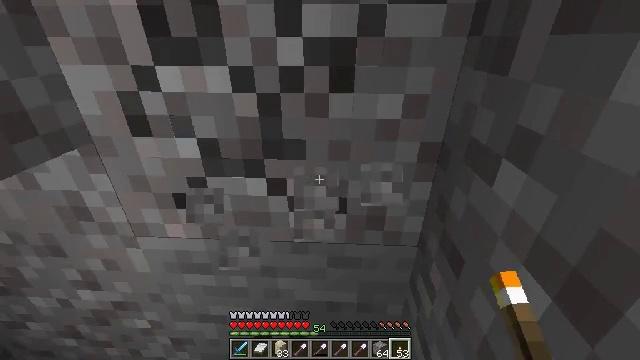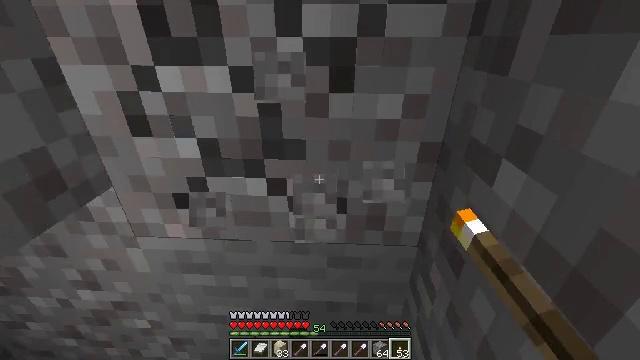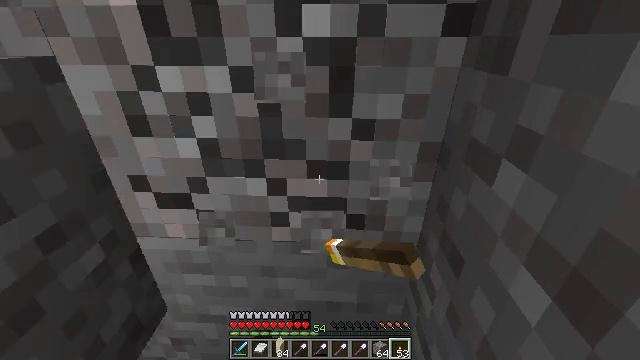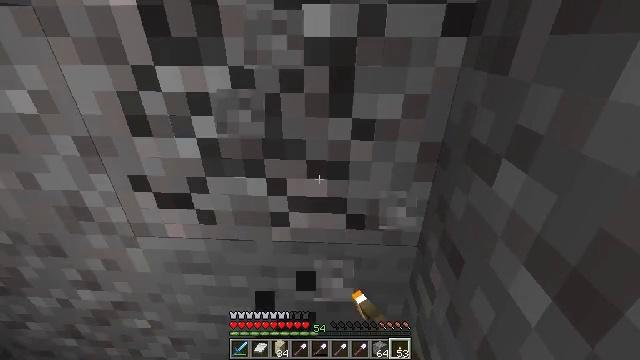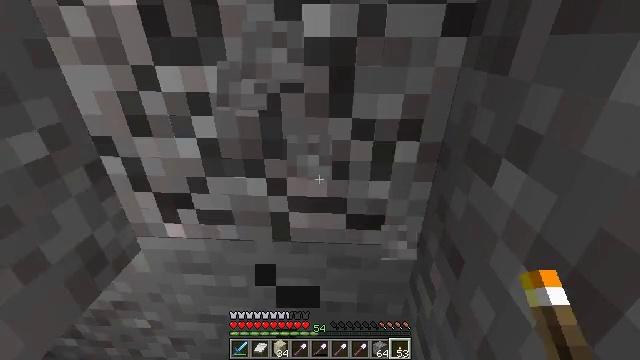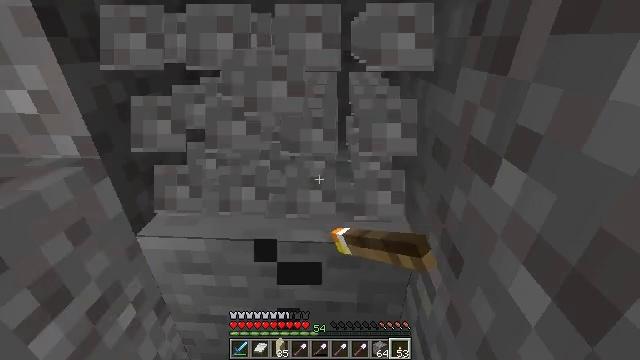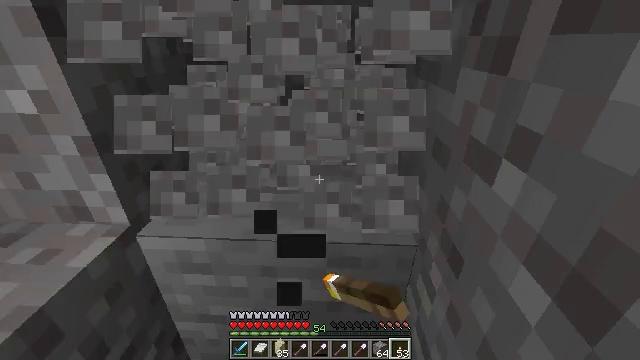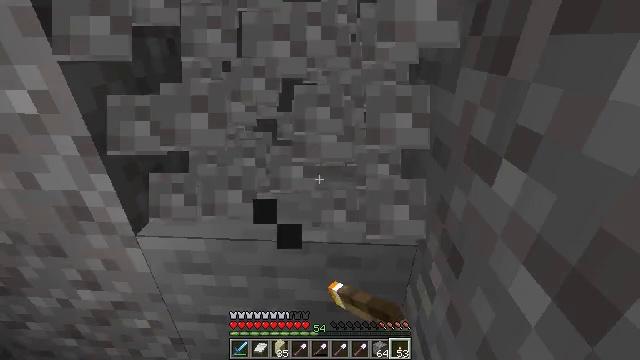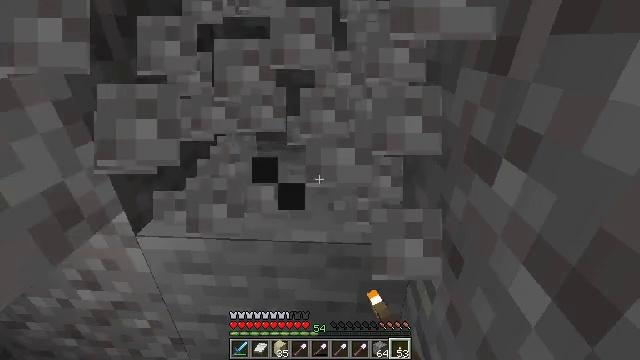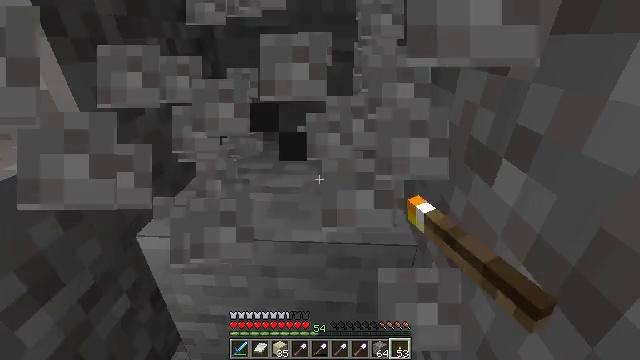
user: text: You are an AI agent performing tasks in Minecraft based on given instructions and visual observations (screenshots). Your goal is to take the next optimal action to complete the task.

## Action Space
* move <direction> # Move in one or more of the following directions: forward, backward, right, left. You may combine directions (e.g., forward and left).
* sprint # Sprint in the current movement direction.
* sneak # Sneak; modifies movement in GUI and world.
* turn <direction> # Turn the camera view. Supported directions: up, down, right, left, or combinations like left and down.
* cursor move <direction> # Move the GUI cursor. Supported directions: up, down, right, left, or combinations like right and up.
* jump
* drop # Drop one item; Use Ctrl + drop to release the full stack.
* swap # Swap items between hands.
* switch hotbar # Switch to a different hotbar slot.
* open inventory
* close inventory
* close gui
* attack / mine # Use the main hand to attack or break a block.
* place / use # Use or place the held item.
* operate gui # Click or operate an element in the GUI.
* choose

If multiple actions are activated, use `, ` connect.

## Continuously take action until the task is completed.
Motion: motion action
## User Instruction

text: Dig through gravel to clear a path.
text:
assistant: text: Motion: attack / mine
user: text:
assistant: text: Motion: attack / mine
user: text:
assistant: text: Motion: attack / mine
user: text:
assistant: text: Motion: attack / mine
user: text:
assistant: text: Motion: attack / mine
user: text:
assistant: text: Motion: attack / mine
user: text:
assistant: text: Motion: attack / mine
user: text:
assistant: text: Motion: attack / mine
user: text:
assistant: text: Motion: attack / mine
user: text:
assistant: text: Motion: attack / mine and use / place